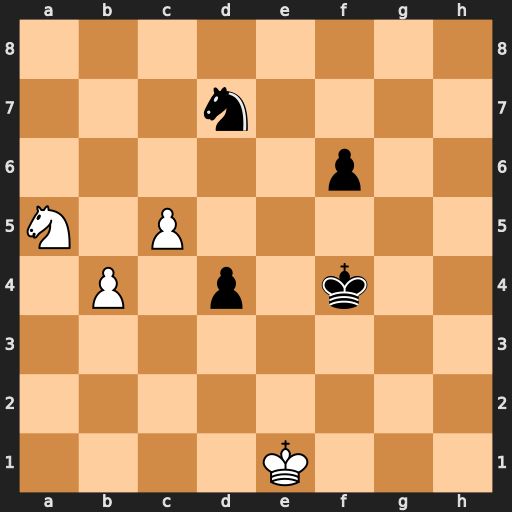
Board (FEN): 8/3n4/5p2/N1P5/1P1p1k2/8/8/4K3
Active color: w
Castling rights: -
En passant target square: -
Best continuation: Nc4 Ne5 Nxe5 Kxe5 b5